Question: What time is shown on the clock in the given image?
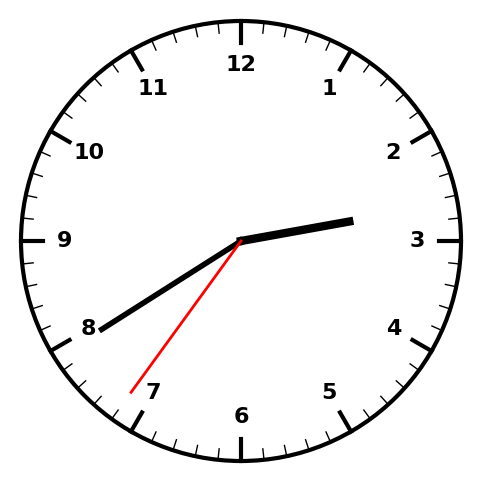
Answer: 02:39:36